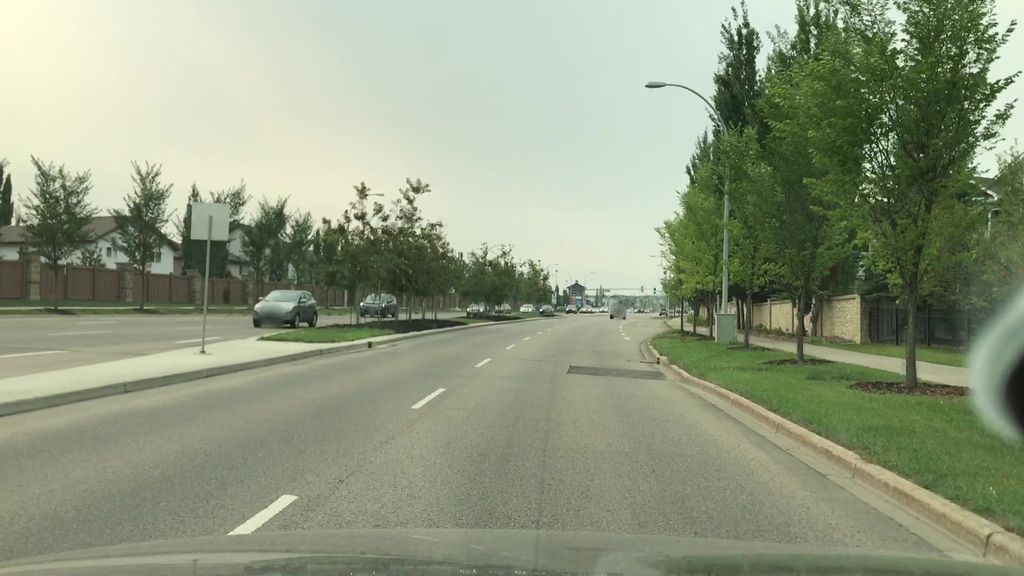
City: edmonton